Question: I have used the following properties to make an textfield and disable it for user edit.
below is my code for the Xtype decleration.
'''
xtype : 'passwordfield',
name : 'password',
id: 'password',
disabled: true,
label : 'Password',
placeHolder :'Password',
useClearIcon : false
'''
it appears something as shown in below image. The label is grayed out. Please let me know how can i make it non-editable and label will remain same.

After, Couple of searches in Stack overflow and sencha forum i have found the below code which is able to make my text field non-editable but now it is static in nature.
'''
listeners: {
afterrender: function(ele) {
ele.fieldEl.dom.readOnly = true;
}
}
'''
disabled.
Any other approach to make text field non editable in Sencha Touch is appreciated.
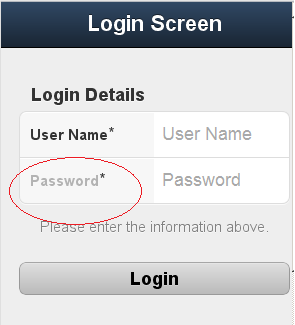
Answer: The setting with 'fieldEl.dom.readOnly' is not really static as most people think, because the readOnly flag is not a Sencha-specific option. That means: You save your item you want to make read-only and change its status dynamically, then add another control which sets 'fieldEl.dom.readOnly' to false, and voila, your item is editable again.